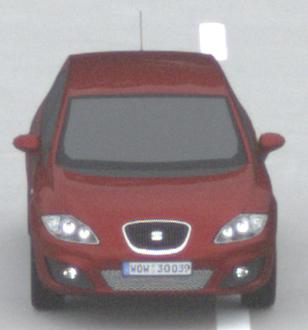
Make: SEAT
Model: Leon 1.4
Detailed model: Leon (1P)
Model produced from: 2009/04
Model produced until: 2010/08
Doors: 5
Color: red
Road condition: dry road
Daytime: morning or afternoon
Contrast: low contrast